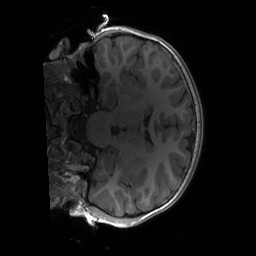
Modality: T1w
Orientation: coronal
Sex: male
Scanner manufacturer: siemens
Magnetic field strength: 3 T
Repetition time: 1.9 s
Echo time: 0.00243 s